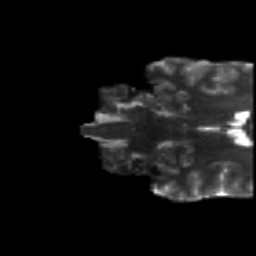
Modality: T2w
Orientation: coronal
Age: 23
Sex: male
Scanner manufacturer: siemens
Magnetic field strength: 3 T
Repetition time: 8.8 s
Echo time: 0.085 s